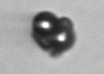
Label: bead